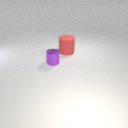
large red rubber cylinder behind small purple metal cylinder